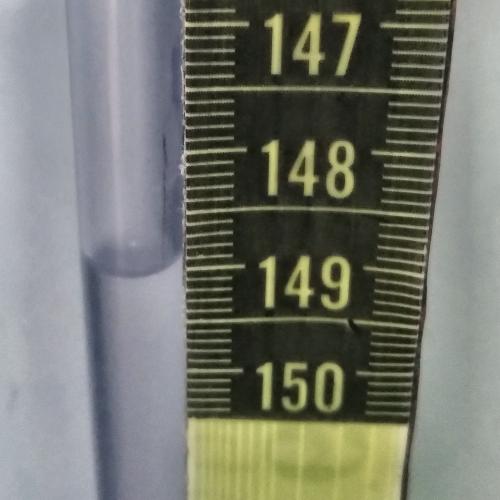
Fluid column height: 149.0 cm